Current action and preconditions to check: trajectory_clear

Your task: For each precondition in the list above, predict whether it will hold at this action.

Consider the current scene as observed from the mobile robot's camera, and analyze the predicted future states of all dynamic agents (e.g., people, animals, vehicles, or any moving entities) within the NEXT SECOND.

IMPORTANT: Only answer "very likely" if you are absolutely certain—based on strong, clear evidence—that a dynamic agent will violate the precondition in the predicted future state. Do NOT answer "very likely" for unlikely, ambiguous, or low-probability risks.

Ask yourself for each precondition: Is there a high probability, with clear and convincing evidence, that the predicted future states of any dynamic agent will interfere with the predicted future state of the currently executing action within the NEXT SECOND, causing that precondition to fail?

Assess the risk level based on these predictions. Use "likely" or "very likely" if motions create a clear risk of interference.

Use "neutral" or "improbable" if agents are nearby but their predicted paths are clearly diverging or non-conflicting.

Failure Risk Categories: "very improbable", "improbable", "neutral", "likely", "very likely"

Answer Format: Output ONLY the probability_of_failure value from these categories: "very improbable", "improbable", "neutral", "likely", "very likely"

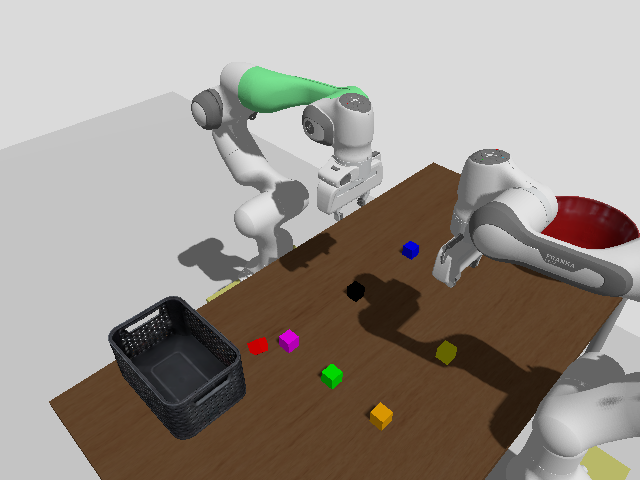

Answer: very improbable